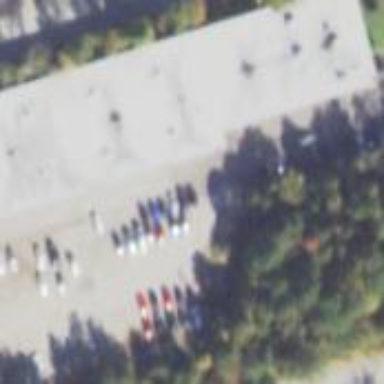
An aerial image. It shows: Warehouse.